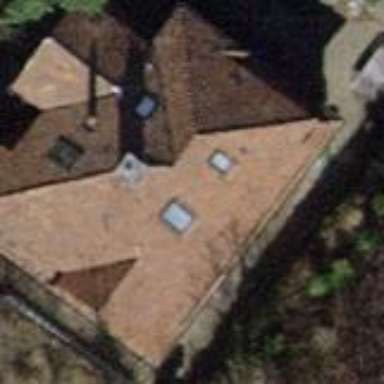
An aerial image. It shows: Simple house.